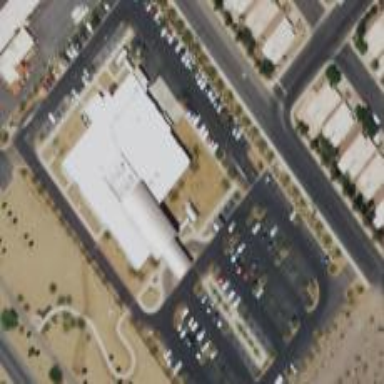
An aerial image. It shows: Clinic building.